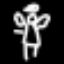
Label: angel